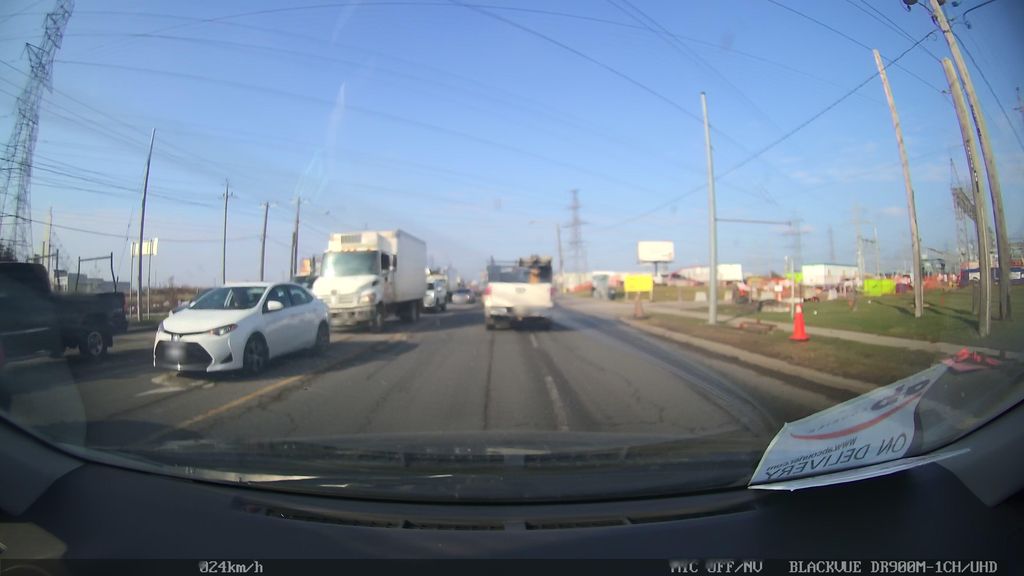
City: toronto